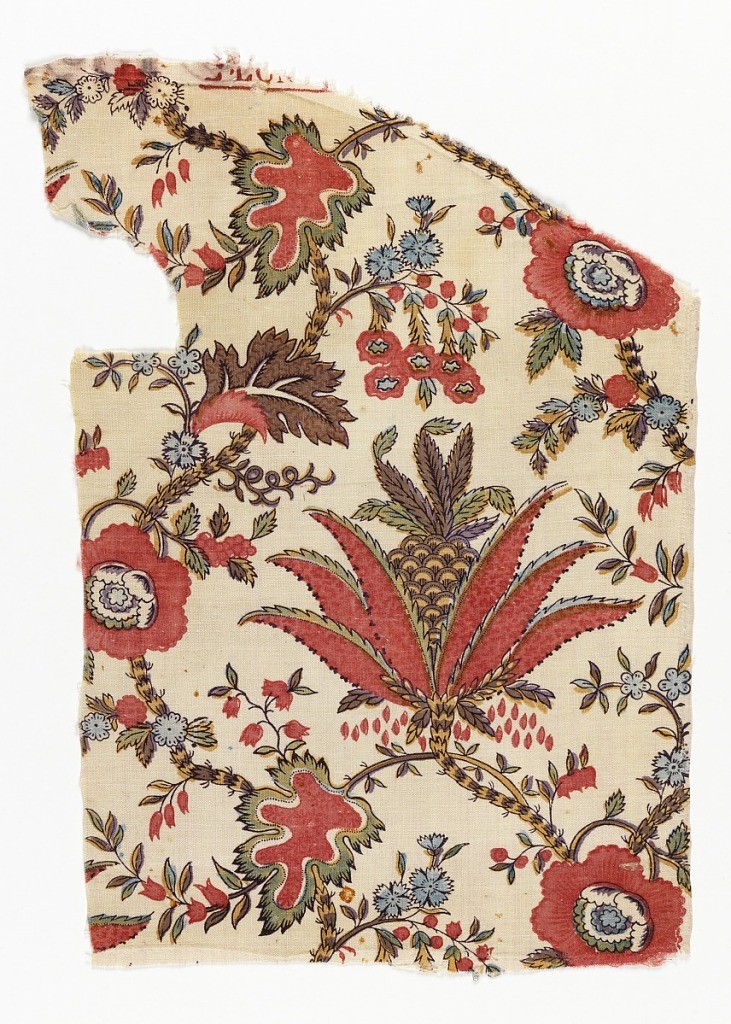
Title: Textile
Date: mid–late 18th century
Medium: linen, cotton Technique: block printed and painted on plain weave (yellow applied by block but the blue seems to have been applied by brush)
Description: Slightly more than one minumum unit of a half drop repeat a floral vine incorporating a pineapple. Multi-colors on an undyed background. Note small part of stamp at top.